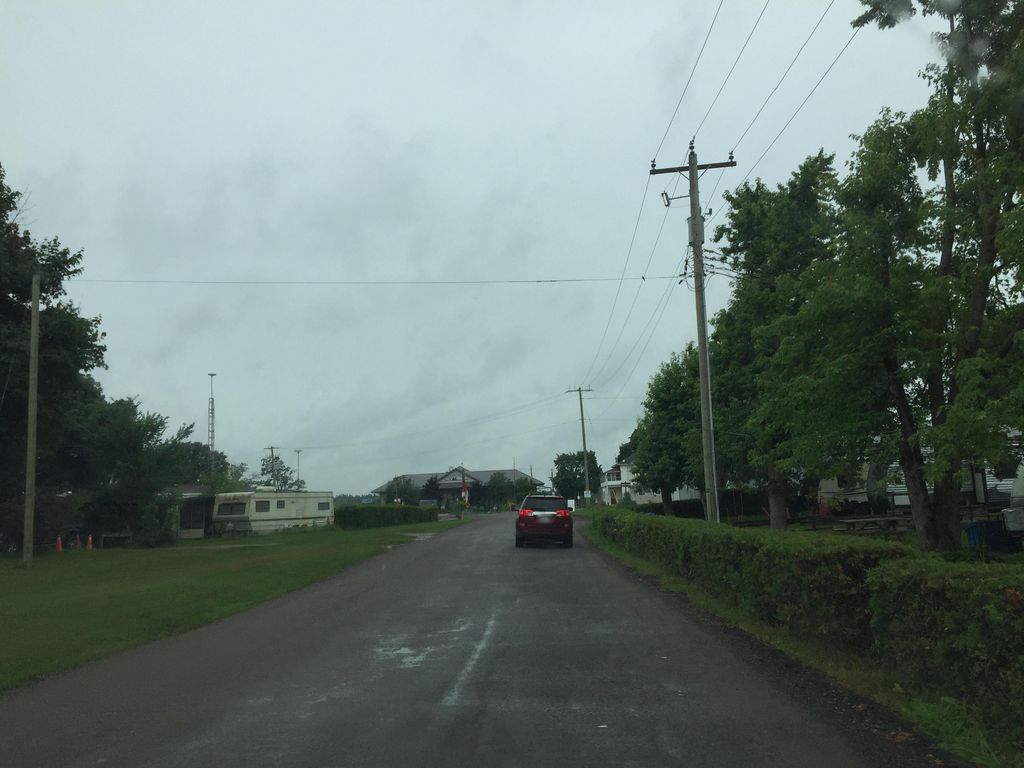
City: kitchener-waterloo